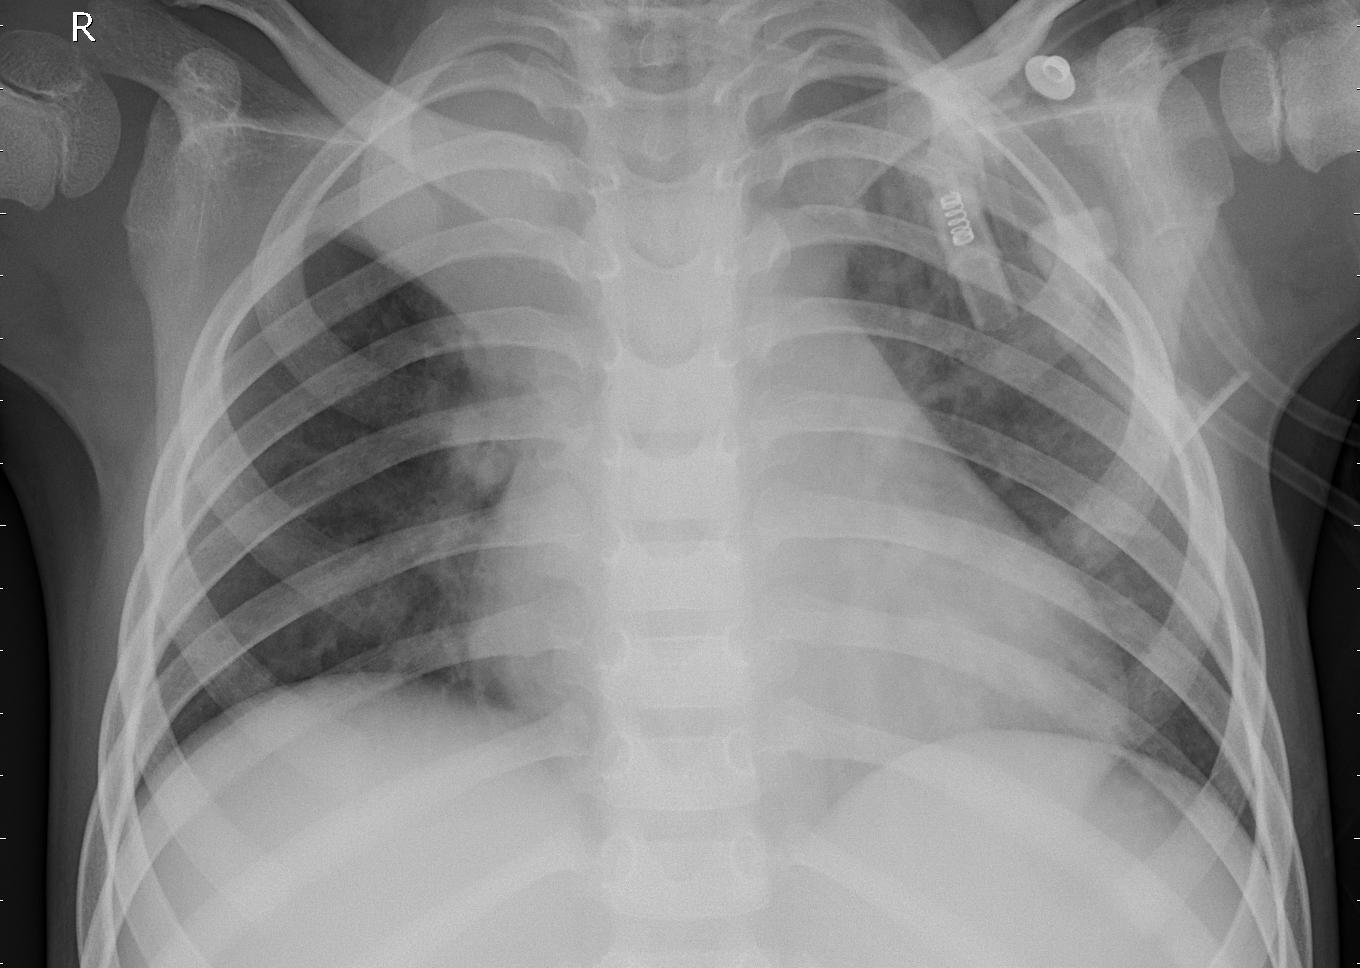
Diagnosis: PNEUMONIA